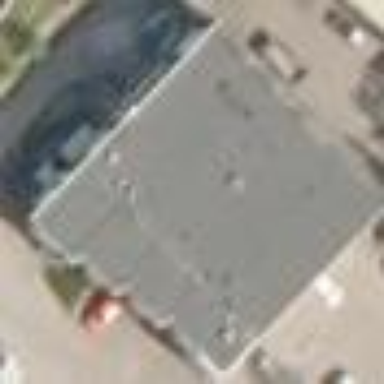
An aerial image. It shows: Industrial building.